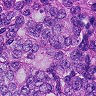
Metastatic tissue present: yes